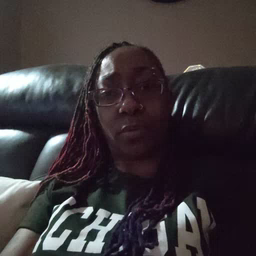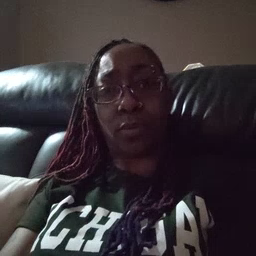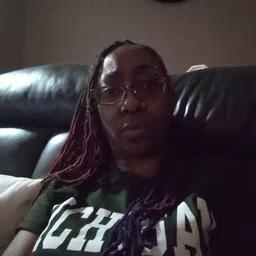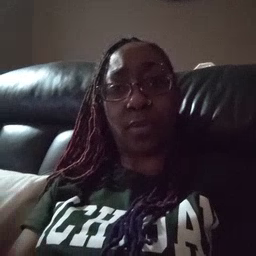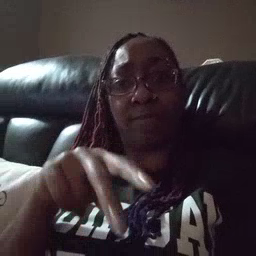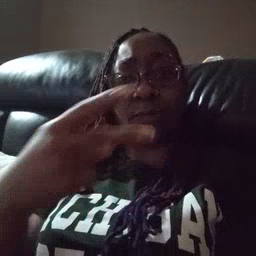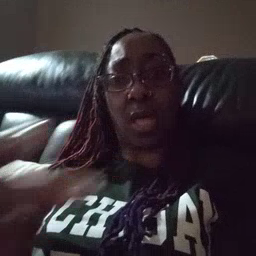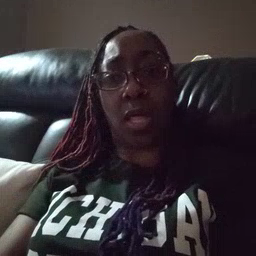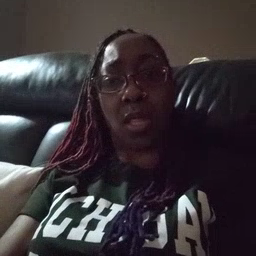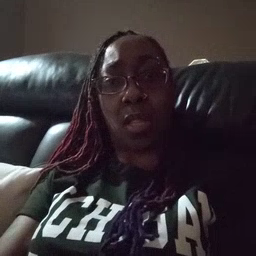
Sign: fall